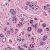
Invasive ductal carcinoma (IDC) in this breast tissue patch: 0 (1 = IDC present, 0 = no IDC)